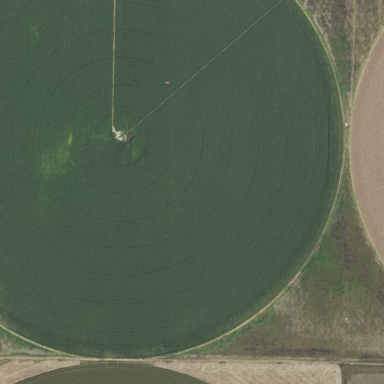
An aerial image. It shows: Farmland with pivot irrigation system.